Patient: sex F, age 60
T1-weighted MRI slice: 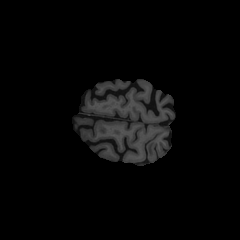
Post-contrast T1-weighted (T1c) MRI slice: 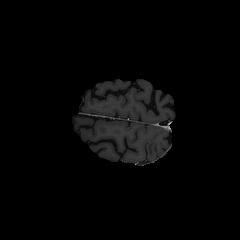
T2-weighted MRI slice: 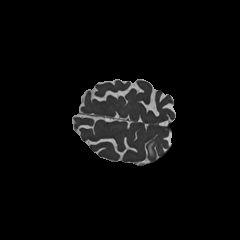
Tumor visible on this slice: no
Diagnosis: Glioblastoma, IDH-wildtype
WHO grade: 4